Interaction volume radius: 10 \u00c5
Interaction volume height: 15 \u00c5
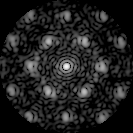
Disorder parameter: 0.4322